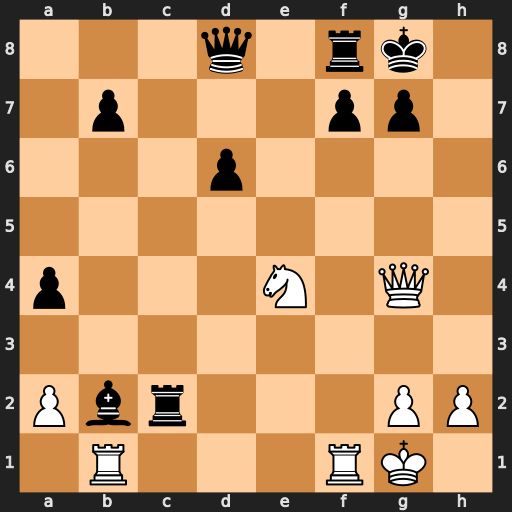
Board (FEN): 3q1rk1/1p3pp1/3p4/8/p3N1Q1/8/Pbr3PP/1R3RK1
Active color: w
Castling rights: -
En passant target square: -
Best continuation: Rxb2 Rxb2 Nf6+ Qxf6 Rxf6